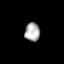
Tissue: lung
Cell type: Endothelial cells
Senescence score: 0.6624
Nuclear area (px): 276
Mean DAPI intensity: 172.105